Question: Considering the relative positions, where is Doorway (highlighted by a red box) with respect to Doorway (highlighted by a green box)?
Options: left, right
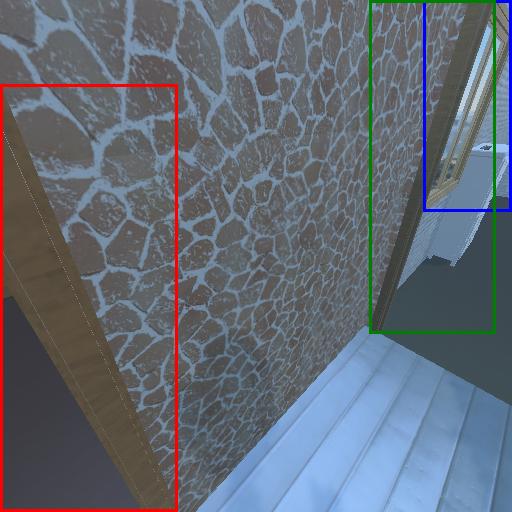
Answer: left